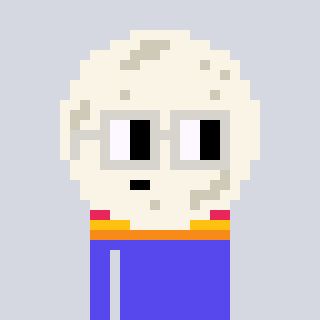
a pixel art character with square light gray glasses, a moon-shaped head and a computerblue-colored body on a cool background